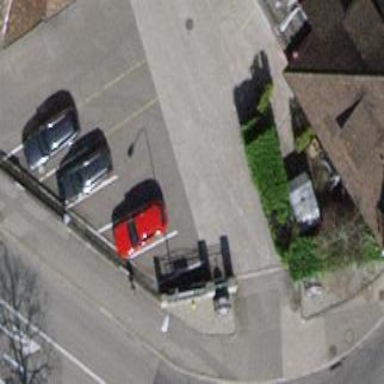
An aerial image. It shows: Parking area with surface.